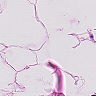
Metastatic tissue present: no